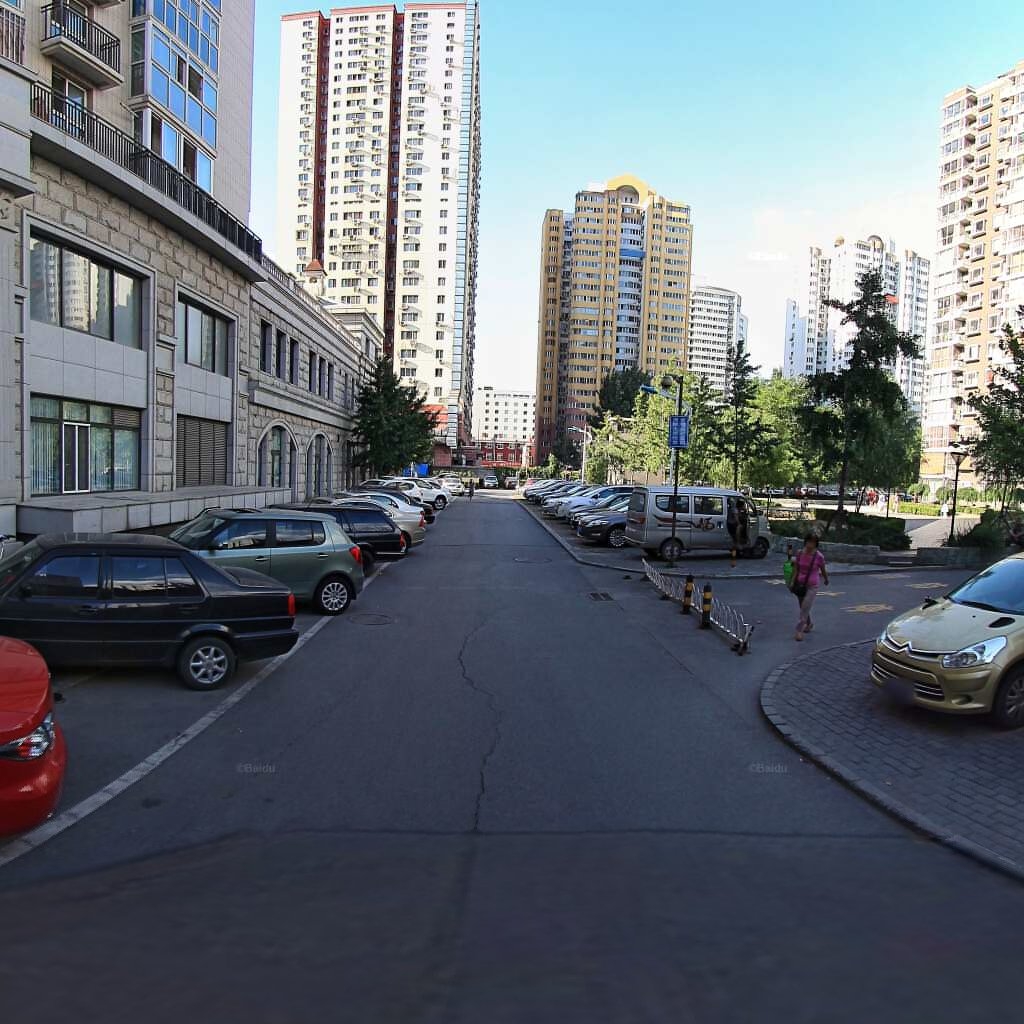
Region: Xicheng
Road damage annotations: longitudinal crack, longitudinal crack, manhole cover, manhole cover